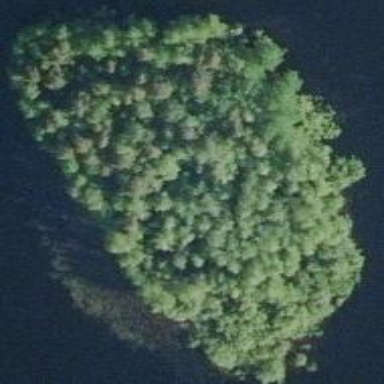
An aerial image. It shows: Island covered in forest.